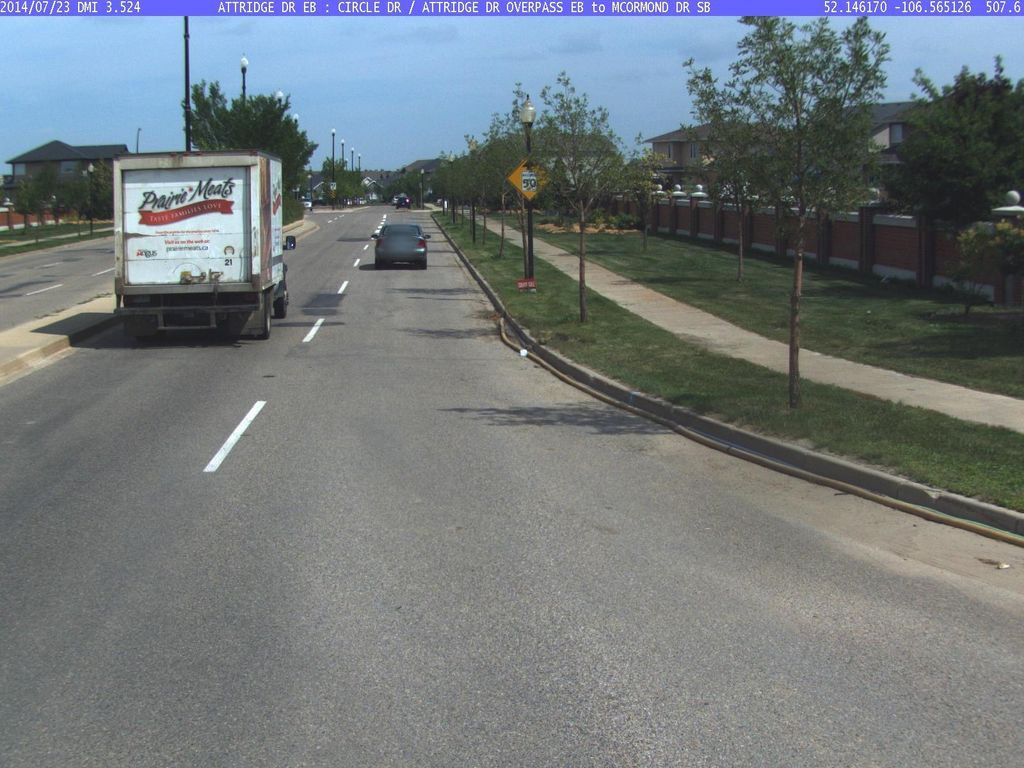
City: saskatoon